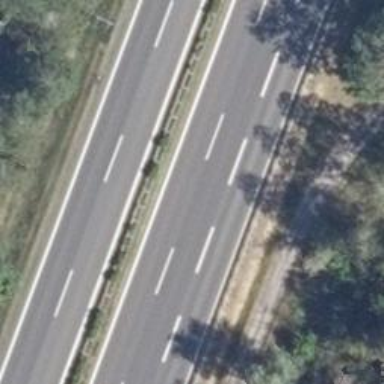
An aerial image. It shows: Motorway junction.